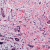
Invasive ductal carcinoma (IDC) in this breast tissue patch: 1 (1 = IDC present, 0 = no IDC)